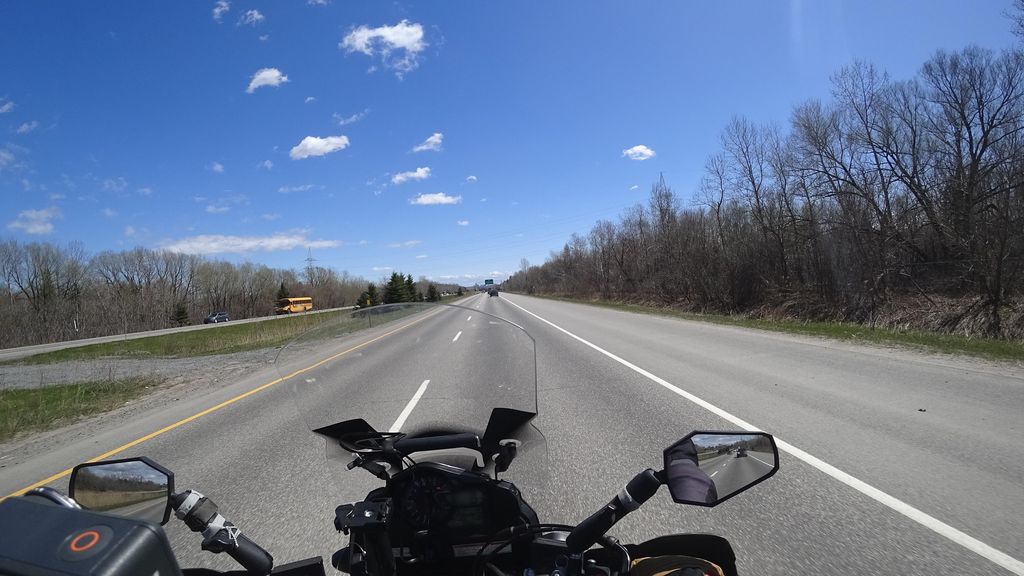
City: quebec_city